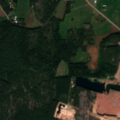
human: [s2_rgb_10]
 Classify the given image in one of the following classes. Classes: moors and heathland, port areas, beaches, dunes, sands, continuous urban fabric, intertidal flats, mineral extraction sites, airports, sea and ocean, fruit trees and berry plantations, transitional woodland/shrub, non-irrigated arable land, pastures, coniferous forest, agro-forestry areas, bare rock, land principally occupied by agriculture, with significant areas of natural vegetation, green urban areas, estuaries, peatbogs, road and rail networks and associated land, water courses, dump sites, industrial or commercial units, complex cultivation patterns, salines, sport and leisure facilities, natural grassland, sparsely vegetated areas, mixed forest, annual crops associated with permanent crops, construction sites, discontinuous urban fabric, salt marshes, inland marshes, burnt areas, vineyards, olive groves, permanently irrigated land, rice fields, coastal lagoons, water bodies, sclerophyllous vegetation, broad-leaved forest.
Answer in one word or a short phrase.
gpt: mineral extraction sites, non-irrigated arable land, coniferous forest, mixed forest, transitional woodland/shrub